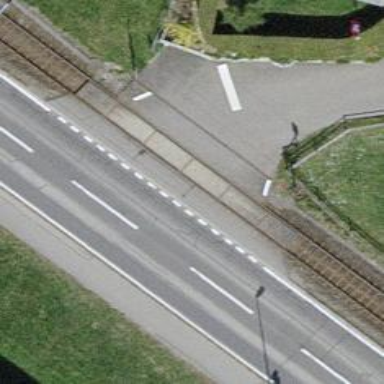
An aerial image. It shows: Level crossing along the railway.